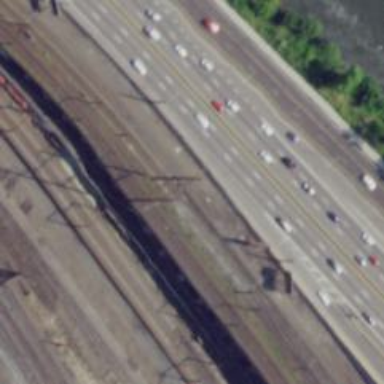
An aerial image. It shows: Railway track with contact line for electrification.